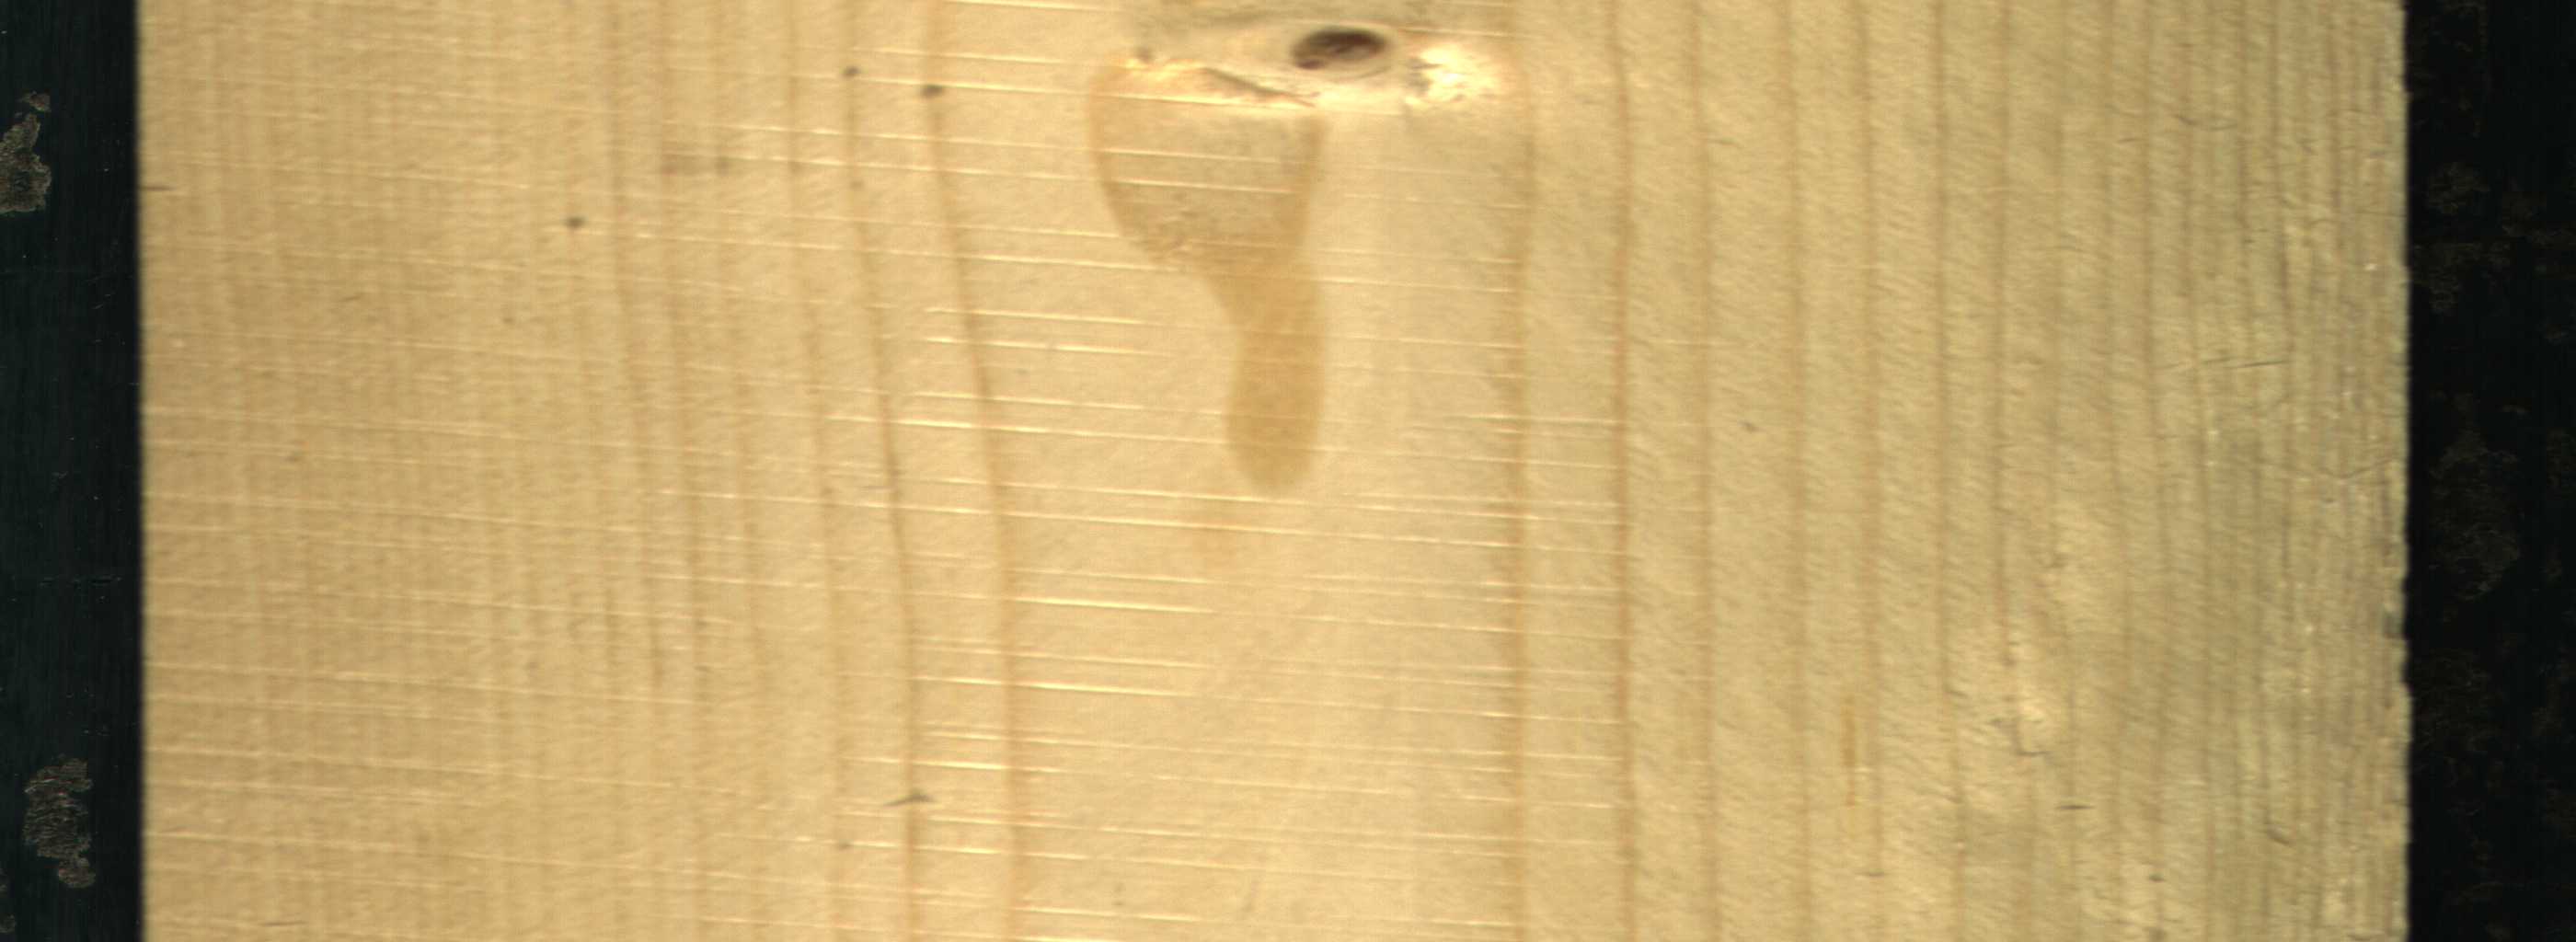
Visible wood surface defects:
Live_Knot